Question: Which is oldest browser and shortest Screen Size of mobile which has Facility to surf Internet and still in use?
I'm making a Mobile site for Older devices (Not for Smartphones), which are still in use.
I'm testing on <URL>.
Is it enough to test on this, these days or I should test on lower size than this and less capable browser than this?
Any suggestion?

Like in desktop we don't consider screen size lower than 1024 X 768 px and We have started to not to consider IE6, Firefox 2 and 3.0 etc.
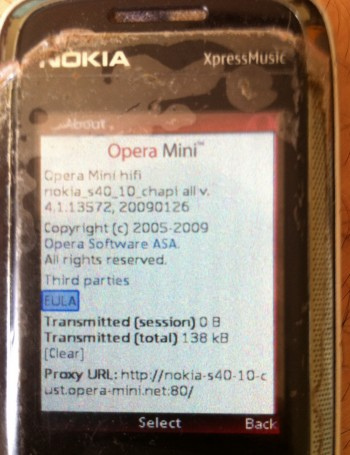
Answer: Take a look at <URL> slowly grow, more than 50-60% of total mobile users still use fairly small screens and simple devices.